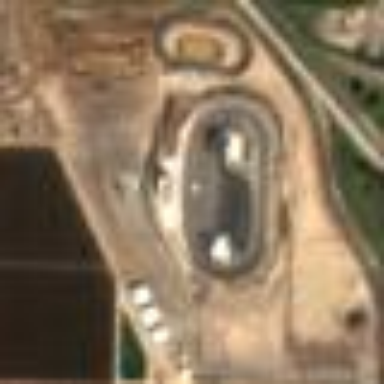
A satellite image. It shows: Stadium for motor sports.